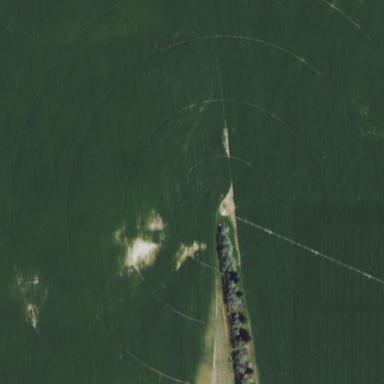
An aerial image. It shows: Farmland with pivot irrigation system.